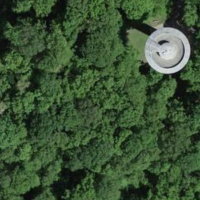
EUNIS habitat code: 41
Species observed at this site:
Prunus spinosa
Ficaria verna